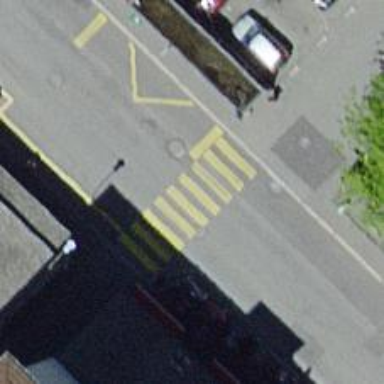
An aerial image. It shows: Unmarked crossing on asphalt footway.